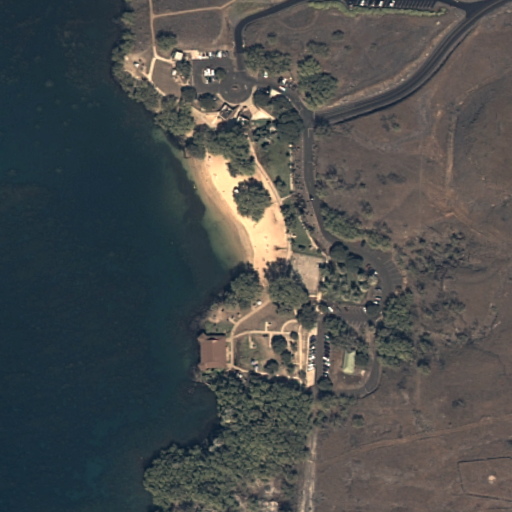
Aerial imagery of beach in Hawaii named Ohaiula Beach containing only unknown